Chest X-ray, PA view. Patient: 27 years old, sex M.
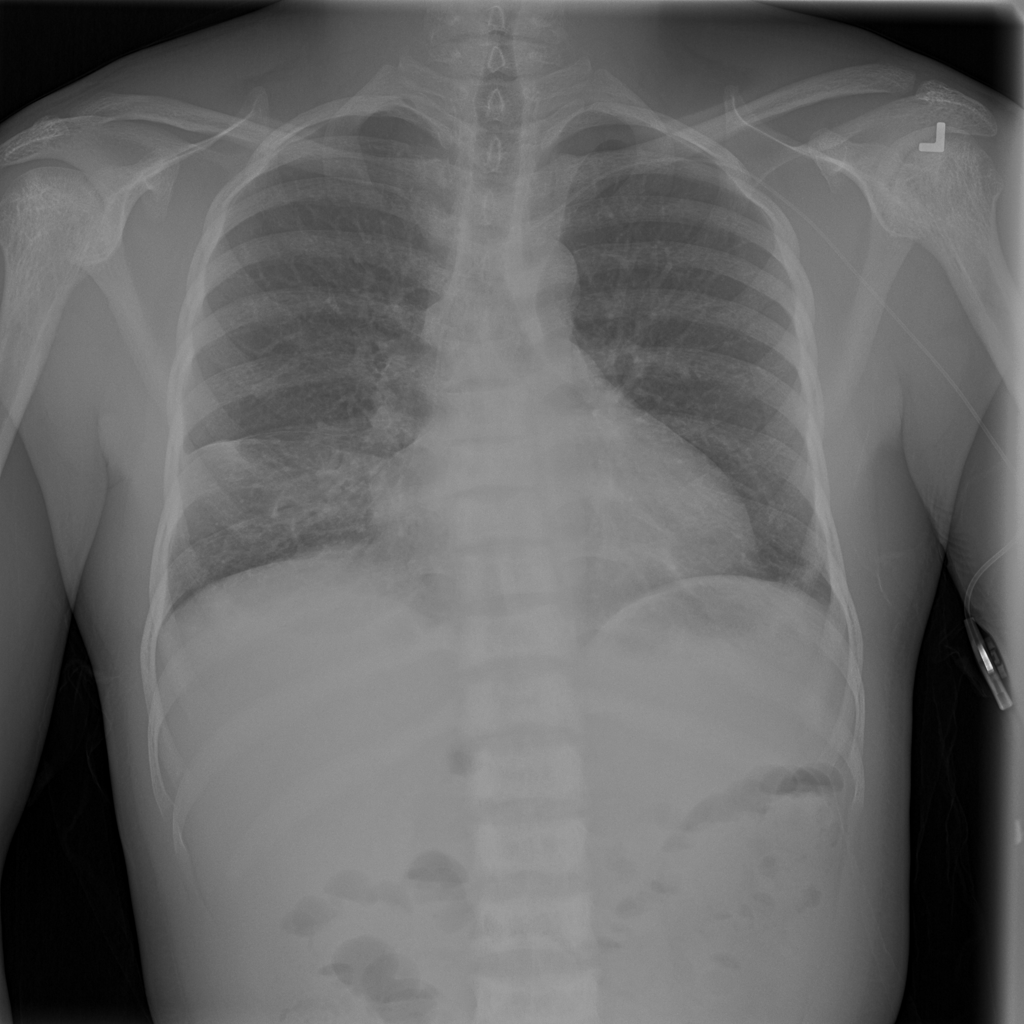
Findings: Consolidation